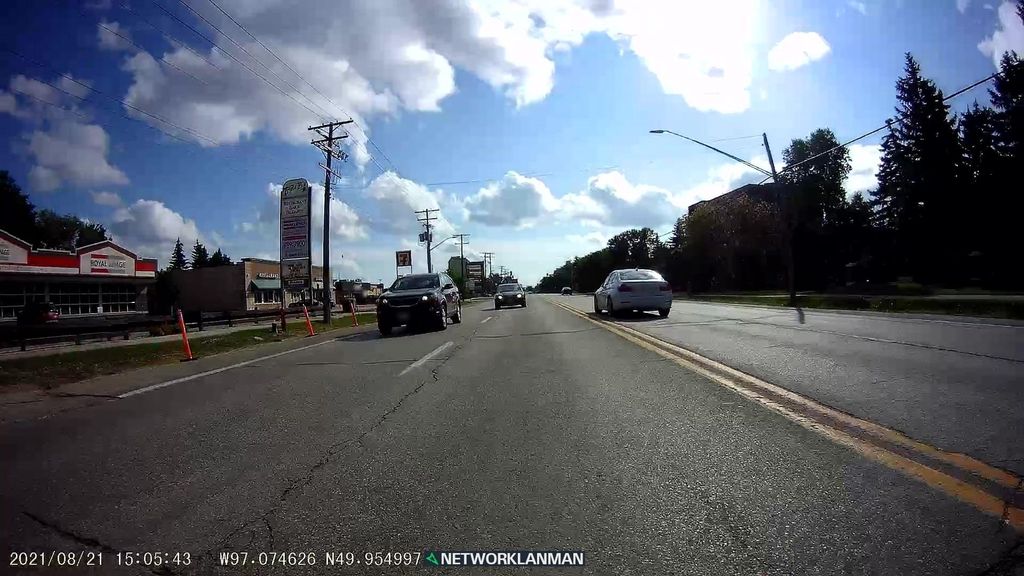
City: winnipeg